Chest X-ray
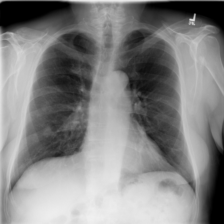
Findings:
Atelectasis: negative
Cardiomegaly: negative
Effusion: positive
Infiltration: negative
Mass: negative
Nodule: negative
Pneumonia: negative
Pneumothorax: negative
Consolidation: negative
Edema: negative
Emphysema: positive
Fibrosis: negative
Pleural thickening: negative
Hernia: negative